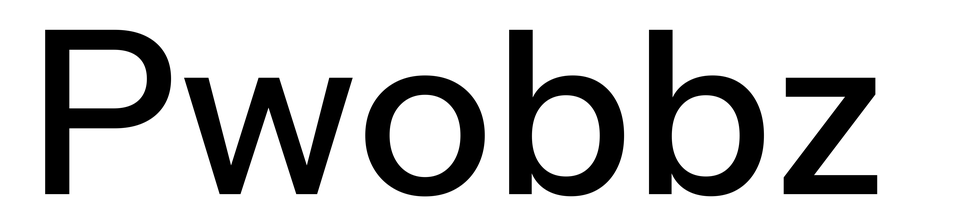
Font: InstrumentSans_Medium